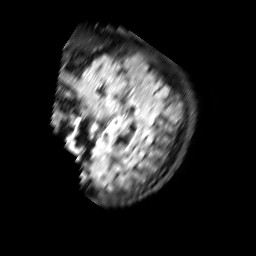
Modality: FLAIR
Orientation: sagittal
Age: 50
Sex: male
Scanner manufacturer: philips
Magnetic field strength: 3 T
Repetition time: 11 s
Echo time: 0.12 s